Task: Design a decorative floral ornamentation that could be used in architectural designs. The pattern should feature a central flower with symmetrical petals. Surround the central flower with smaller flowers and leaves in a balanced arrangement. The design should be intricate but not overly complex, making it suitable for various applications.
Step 308:
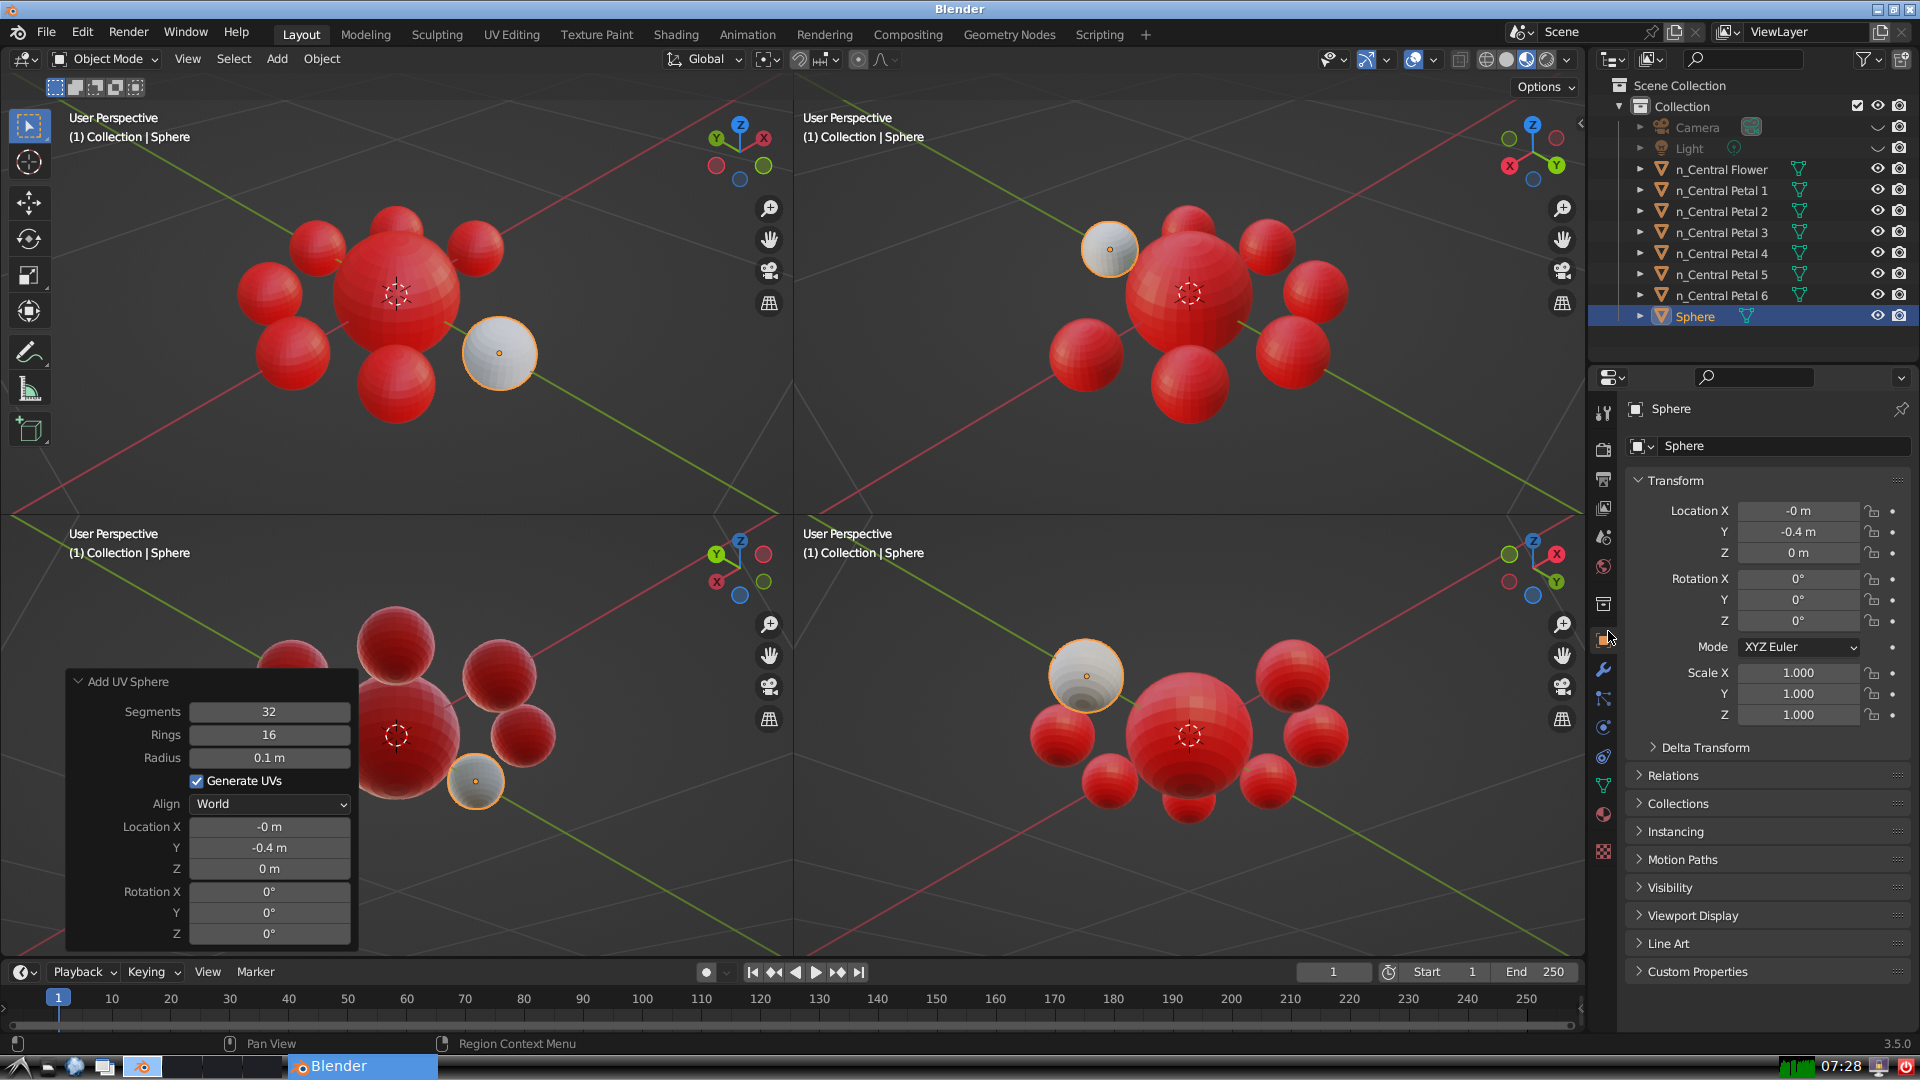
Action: {"mouse_move": [1732, 445]}